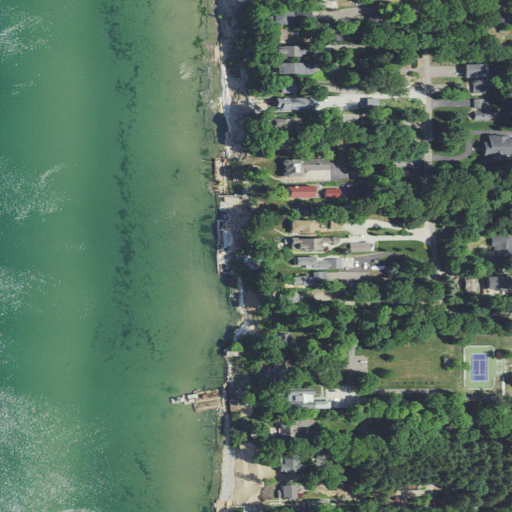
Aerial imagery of beach in Michigan named Tennessee Beach containing open water, open development, low intensity development, medium intensity development, barren land, high intensity development, deciduous forest, and evergreen forest